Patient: sex M, age 45
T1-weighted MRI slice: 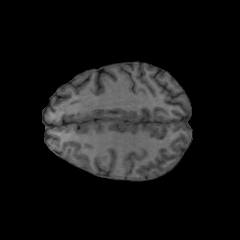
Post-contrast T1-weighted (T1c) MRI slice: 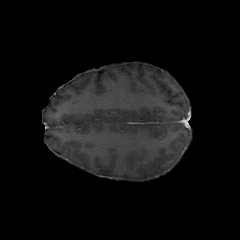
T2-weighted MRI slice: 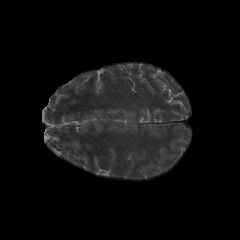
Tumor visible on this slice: no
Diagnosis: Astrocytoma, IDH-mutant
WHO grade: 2